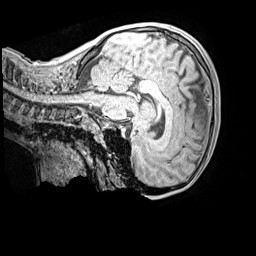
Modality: MP2RAGE
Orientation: sagittal
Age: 11
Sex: male
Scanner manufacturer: siemens
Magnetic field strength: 3 T
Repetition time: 4 s
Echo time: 0.00299 s